Question: Currently on my HTML page I am facing a problem that it is not retrieving the latest page from server and just taking it from cache. To resolve this I have chosen the below option in IE which seems resolved my page.
Is there any way I can achieve it in HTML or JavaScript? Any tag or attribute on HTML page?
I appreciate your guidance resolving this.
Thanks,
Jdp

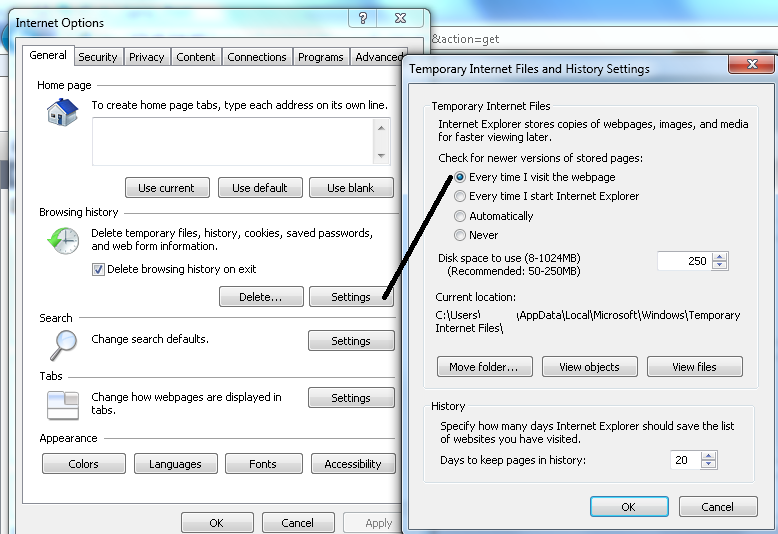
Answer: If you have control over the page being fetched, add this tag:
'''
<meta http-equiv="Cache-control" content="no-cache">
'''
and the browser won't cache it.